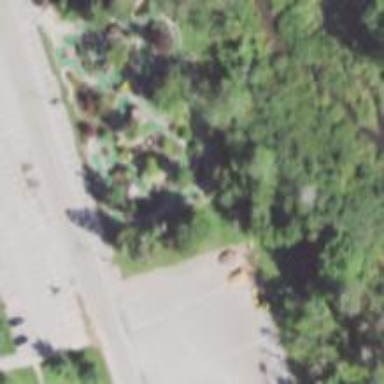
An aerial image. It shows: Miniature golf course.